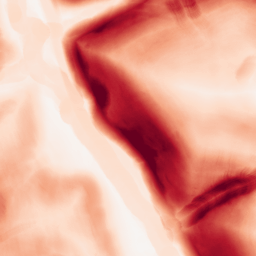
Category: morphological
Decomposition family: morphological_gradient
Decomposition parameters: size: 10
shape: disk
Upsampling method: quadratic
Upsampling parameters: scale: 2
Upsampling scale: 2